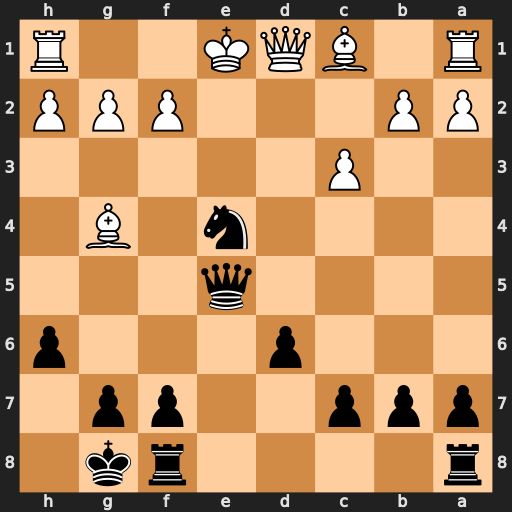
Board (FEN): r4rk1/ppp2pp1/3p3p/4q3/4n1B1/2P5/PP3PPP/R1BQK2R
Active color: b
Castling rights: KQ
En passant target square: -
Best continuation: Nxc3+ Be3 Nxd1